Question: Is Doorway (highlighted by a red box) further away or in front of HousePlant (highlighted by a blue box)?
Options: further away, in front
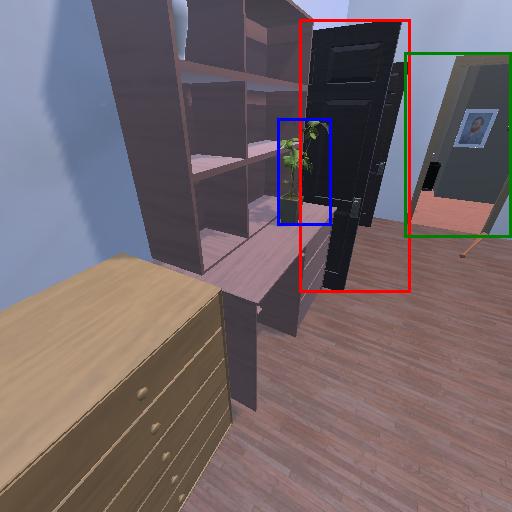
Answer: further away